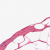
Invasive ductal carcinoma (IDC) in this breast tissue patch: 0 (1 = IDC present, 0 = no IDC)